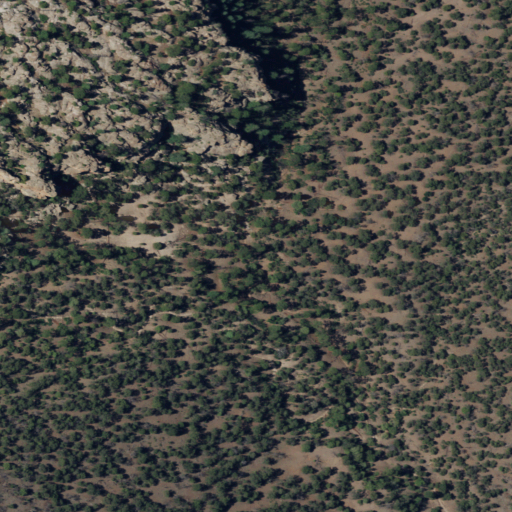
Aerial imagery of valley in New Mexico named Maverick Canyon containing evergreen forest and shrub